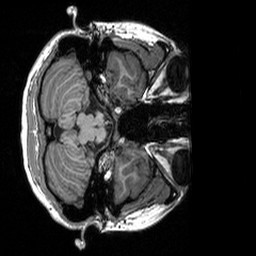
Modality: T1w
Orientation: axial
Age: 25
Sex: female
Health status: healthy
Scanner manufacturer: siemens
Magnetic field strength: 3 T
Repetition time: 2.3 s
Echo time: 0.00298 s